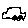
Label: car